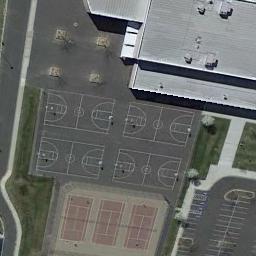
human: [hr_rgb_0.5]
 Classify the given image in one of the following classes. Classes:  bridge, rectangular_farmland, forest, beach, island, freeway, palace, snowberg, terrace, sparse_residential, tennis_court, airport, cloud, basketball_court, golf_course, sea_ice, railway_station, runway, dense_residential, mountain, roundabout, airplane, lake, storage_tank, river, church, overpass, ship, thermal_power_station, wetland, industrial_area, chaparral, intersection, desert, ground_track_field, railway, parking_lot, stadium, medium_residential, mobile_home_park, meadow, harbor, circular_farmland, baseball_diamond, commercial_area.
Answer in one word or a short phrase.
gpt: basketball_court